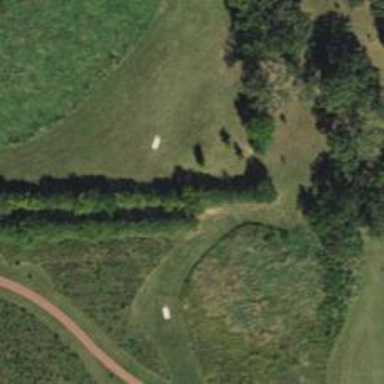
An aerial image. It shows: Disc golf basket.